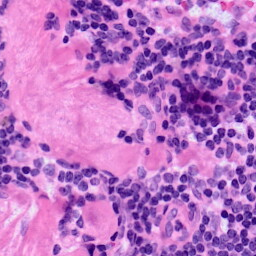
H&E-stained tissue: LymphNode